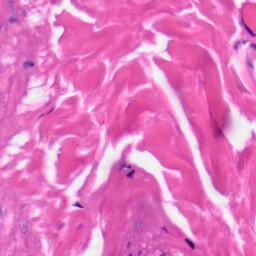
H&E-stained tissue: Skin